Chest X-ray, AP view. Patient: 60 years old, sex M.
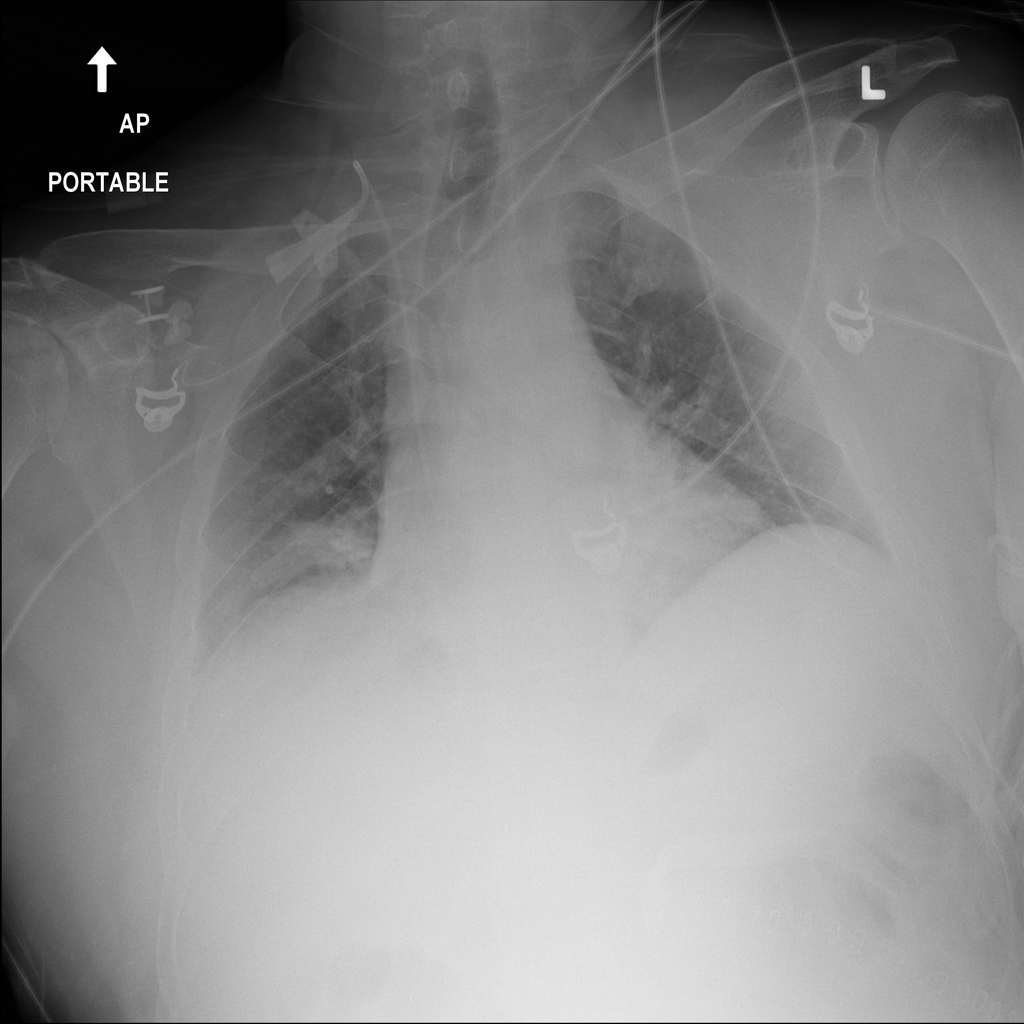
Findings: No Finding